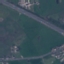
Land use / land cover class: Highway